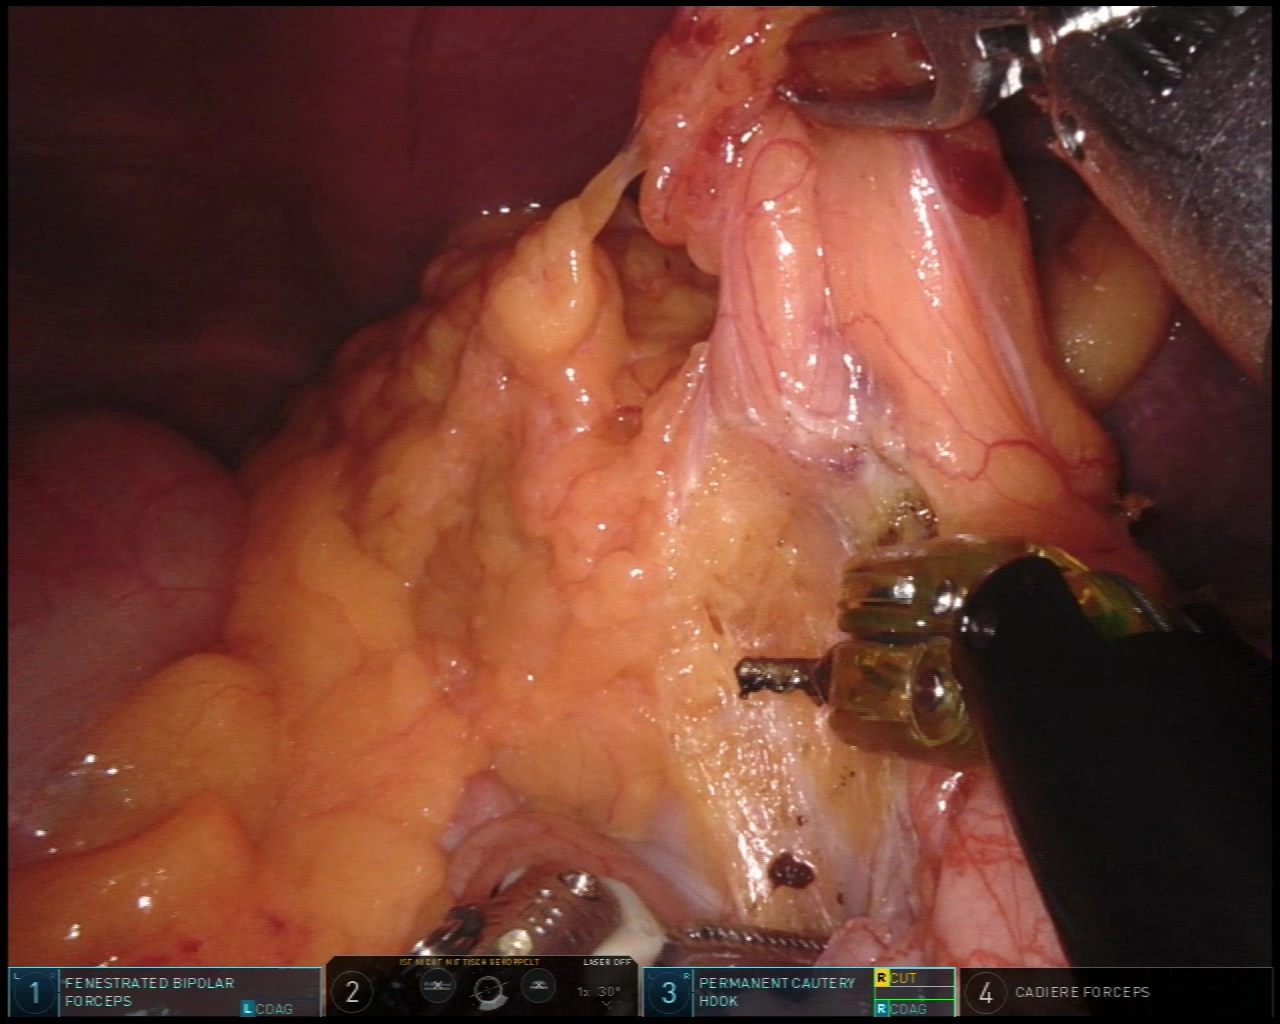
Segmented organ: colon
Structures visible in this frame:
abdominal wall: yes
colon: yes
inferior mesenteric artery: no
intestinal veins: no
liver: no
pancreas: no
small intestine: no
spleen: yes
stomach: no
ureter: no
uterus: no
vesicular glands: no